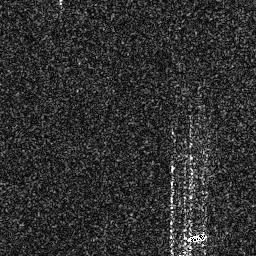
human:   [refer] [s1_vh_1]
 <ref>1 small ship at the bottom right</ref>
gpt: <box>[[71, 89, 81, 94, 0]]</box>